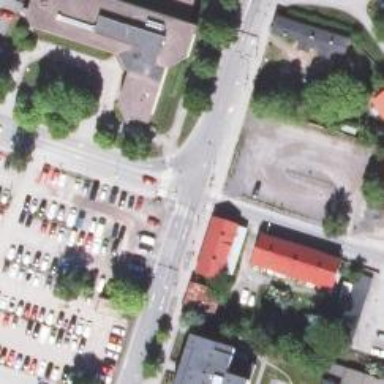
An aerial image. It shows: Tertiary road with asphalt surface.